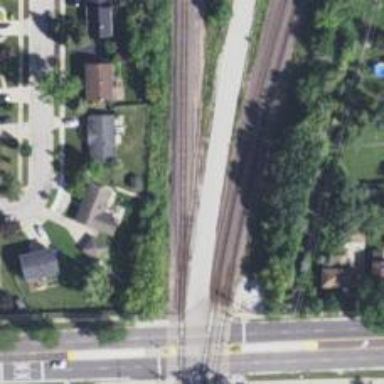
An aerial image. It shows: Railway siding with rails.